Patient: sex M, age 75
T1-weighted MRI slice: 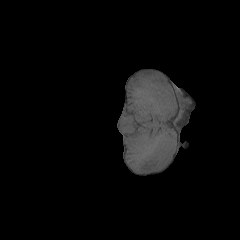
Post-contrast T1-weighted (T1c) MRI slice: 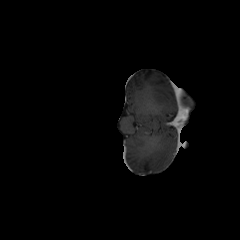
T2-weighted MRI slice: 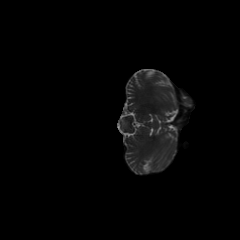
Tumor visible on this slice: no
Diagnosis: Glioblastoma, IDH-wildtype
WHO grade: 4